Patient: sex F, age 43
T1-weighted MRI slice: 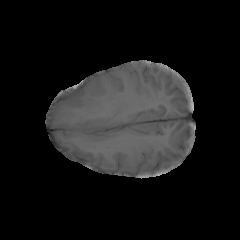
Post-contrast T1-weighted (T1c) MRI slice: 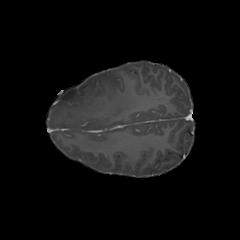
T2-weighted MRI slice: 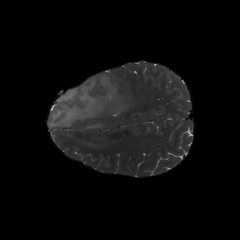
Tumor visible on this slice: yes
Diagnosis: Astrocytoma, IDH-mutant
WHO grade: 3